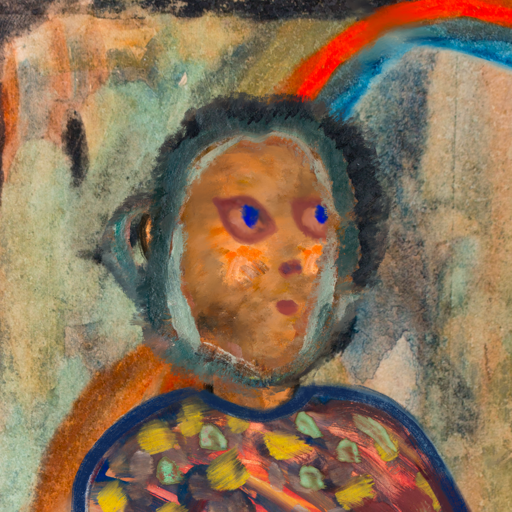
Background: Childish, Head And Neck Side: Gypsy_Queen, Face Side: Mother_And_Son_Mother, Bust: Mother_And_Son_Mother, Hair Side: Boggyland, Head Accessory: Blank, Second Necklace: Blank, Necklace: Blank, Baby: Blank